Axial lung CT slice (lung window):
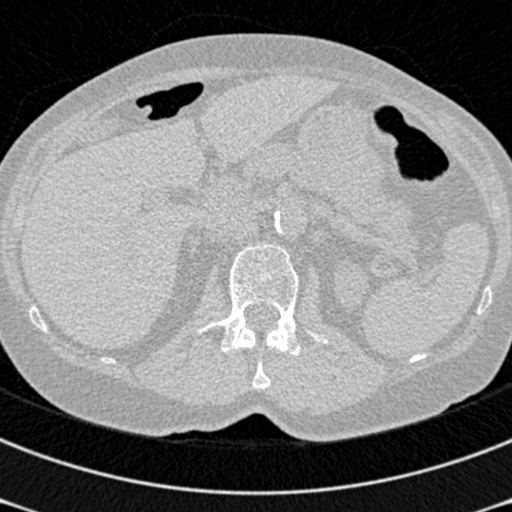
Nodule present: no